Field crop: maize
Growth stage: 1
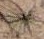
Species: salsola